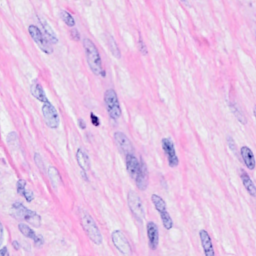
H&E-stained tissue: Breast